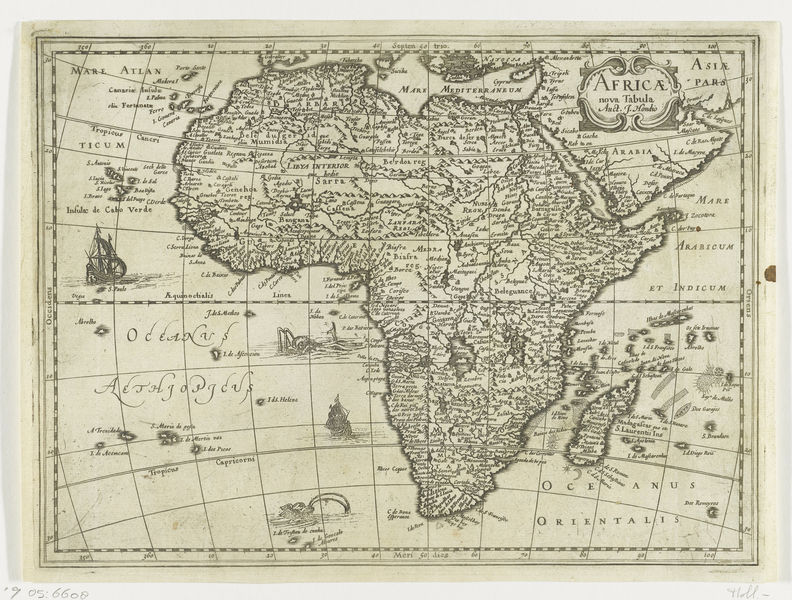
Titel: Kaart van Afrika
Künstler: Jodocus (I) Hondius
Standort: Amsterdam
Institution: Rijksmuseum
Schlagwörter: meer, stadt, alt, land, küste, schiff, afrika, ozean, neger, orient, karte, maßstab, kontinent, africa, nova tabule